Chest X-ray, PA view. Patient: 44 years old, sex M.
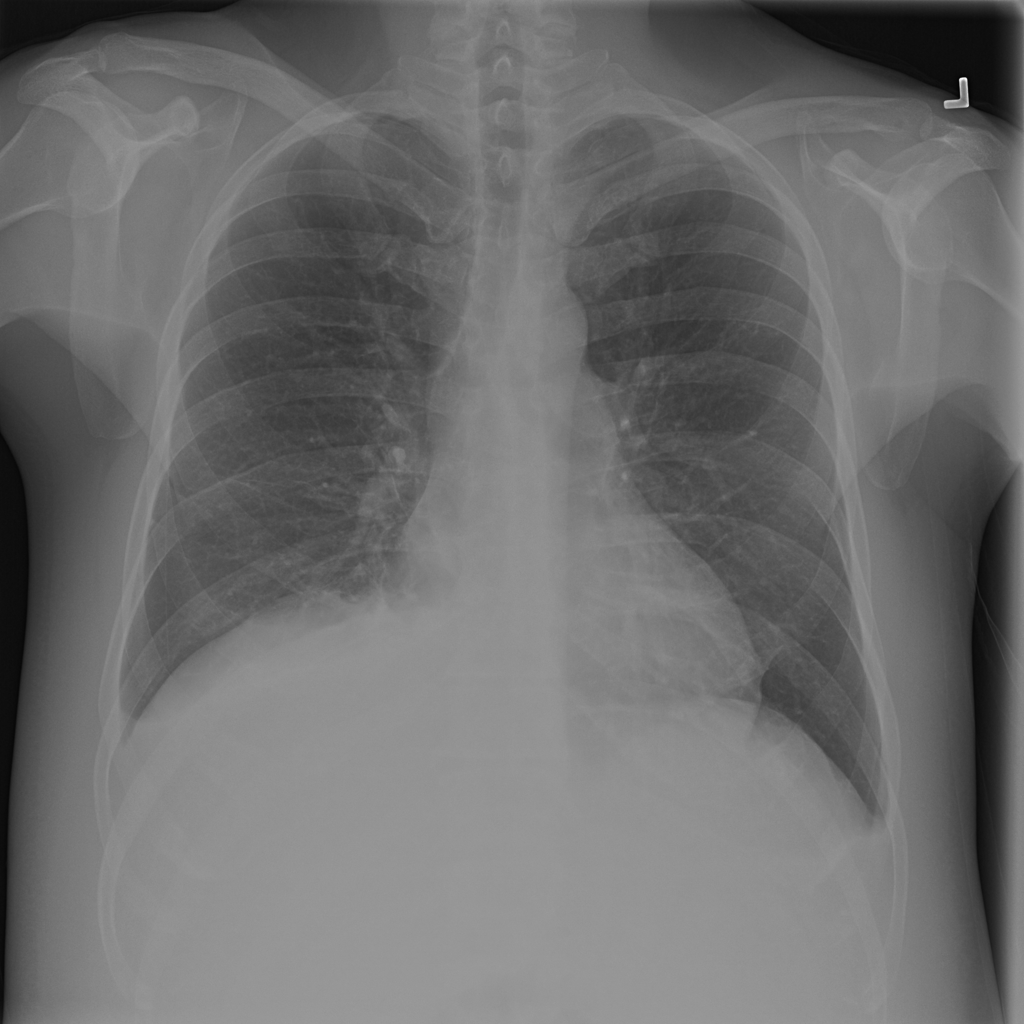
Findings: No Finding